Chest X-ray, AP view. Patient: 47 years old, sex M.
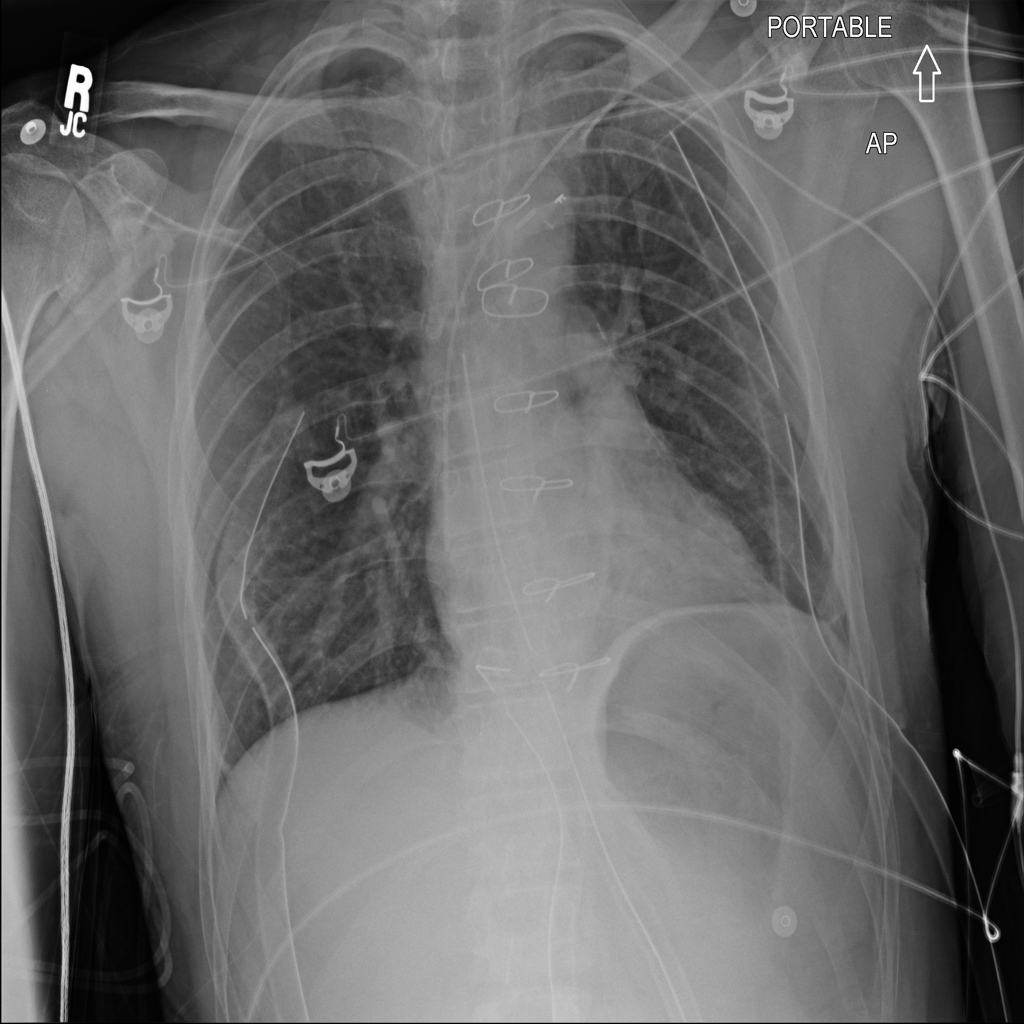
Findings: Pneumothorax